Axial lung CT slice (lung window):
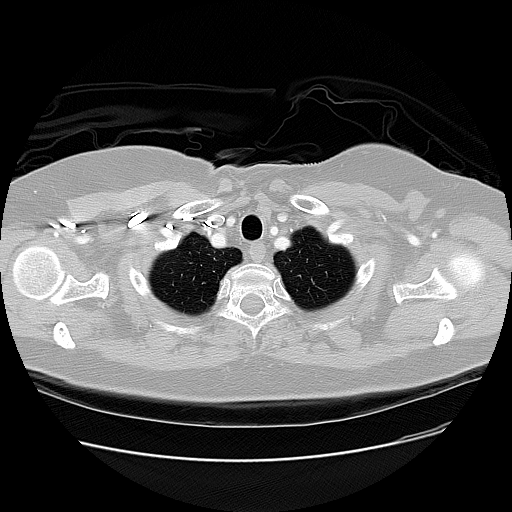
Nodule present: no